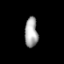
Tissue: prostate
Cell type: T cells
Senescence score: 0.3281
Nuclear area (px): 386
Mean DAPI intensity: 164.119